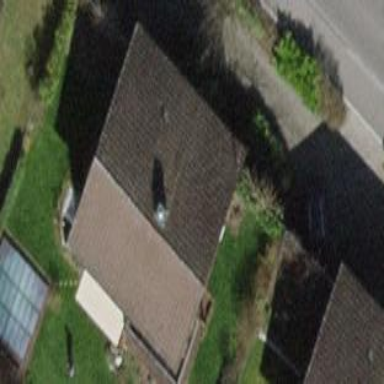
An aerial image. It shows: Building with tiled roof.